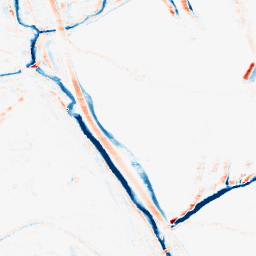
Category: morphological
Decomposition family: morphological_rect
Decomposition parameters: operation: average
width: 10
height: 5
Upsampling method: sinc_hamming
Upsampling parameters: scale: 4
kernel_size: 8
Upsampling scale: 4